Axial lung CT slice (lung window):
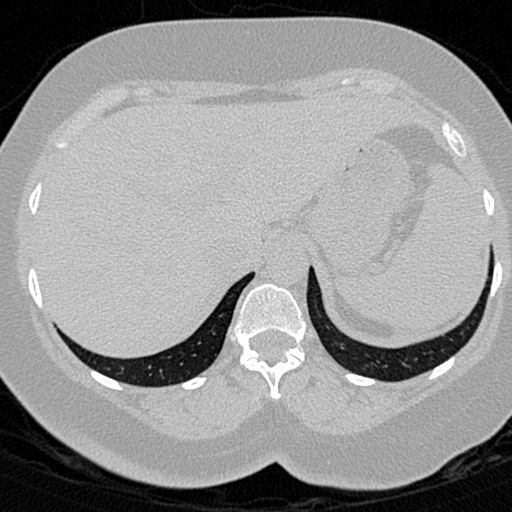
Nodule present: no